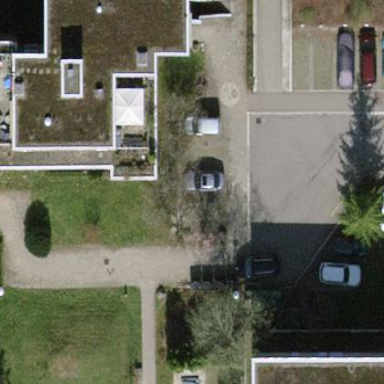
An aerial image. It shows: Light grey apartments with grey roof.